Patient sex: M
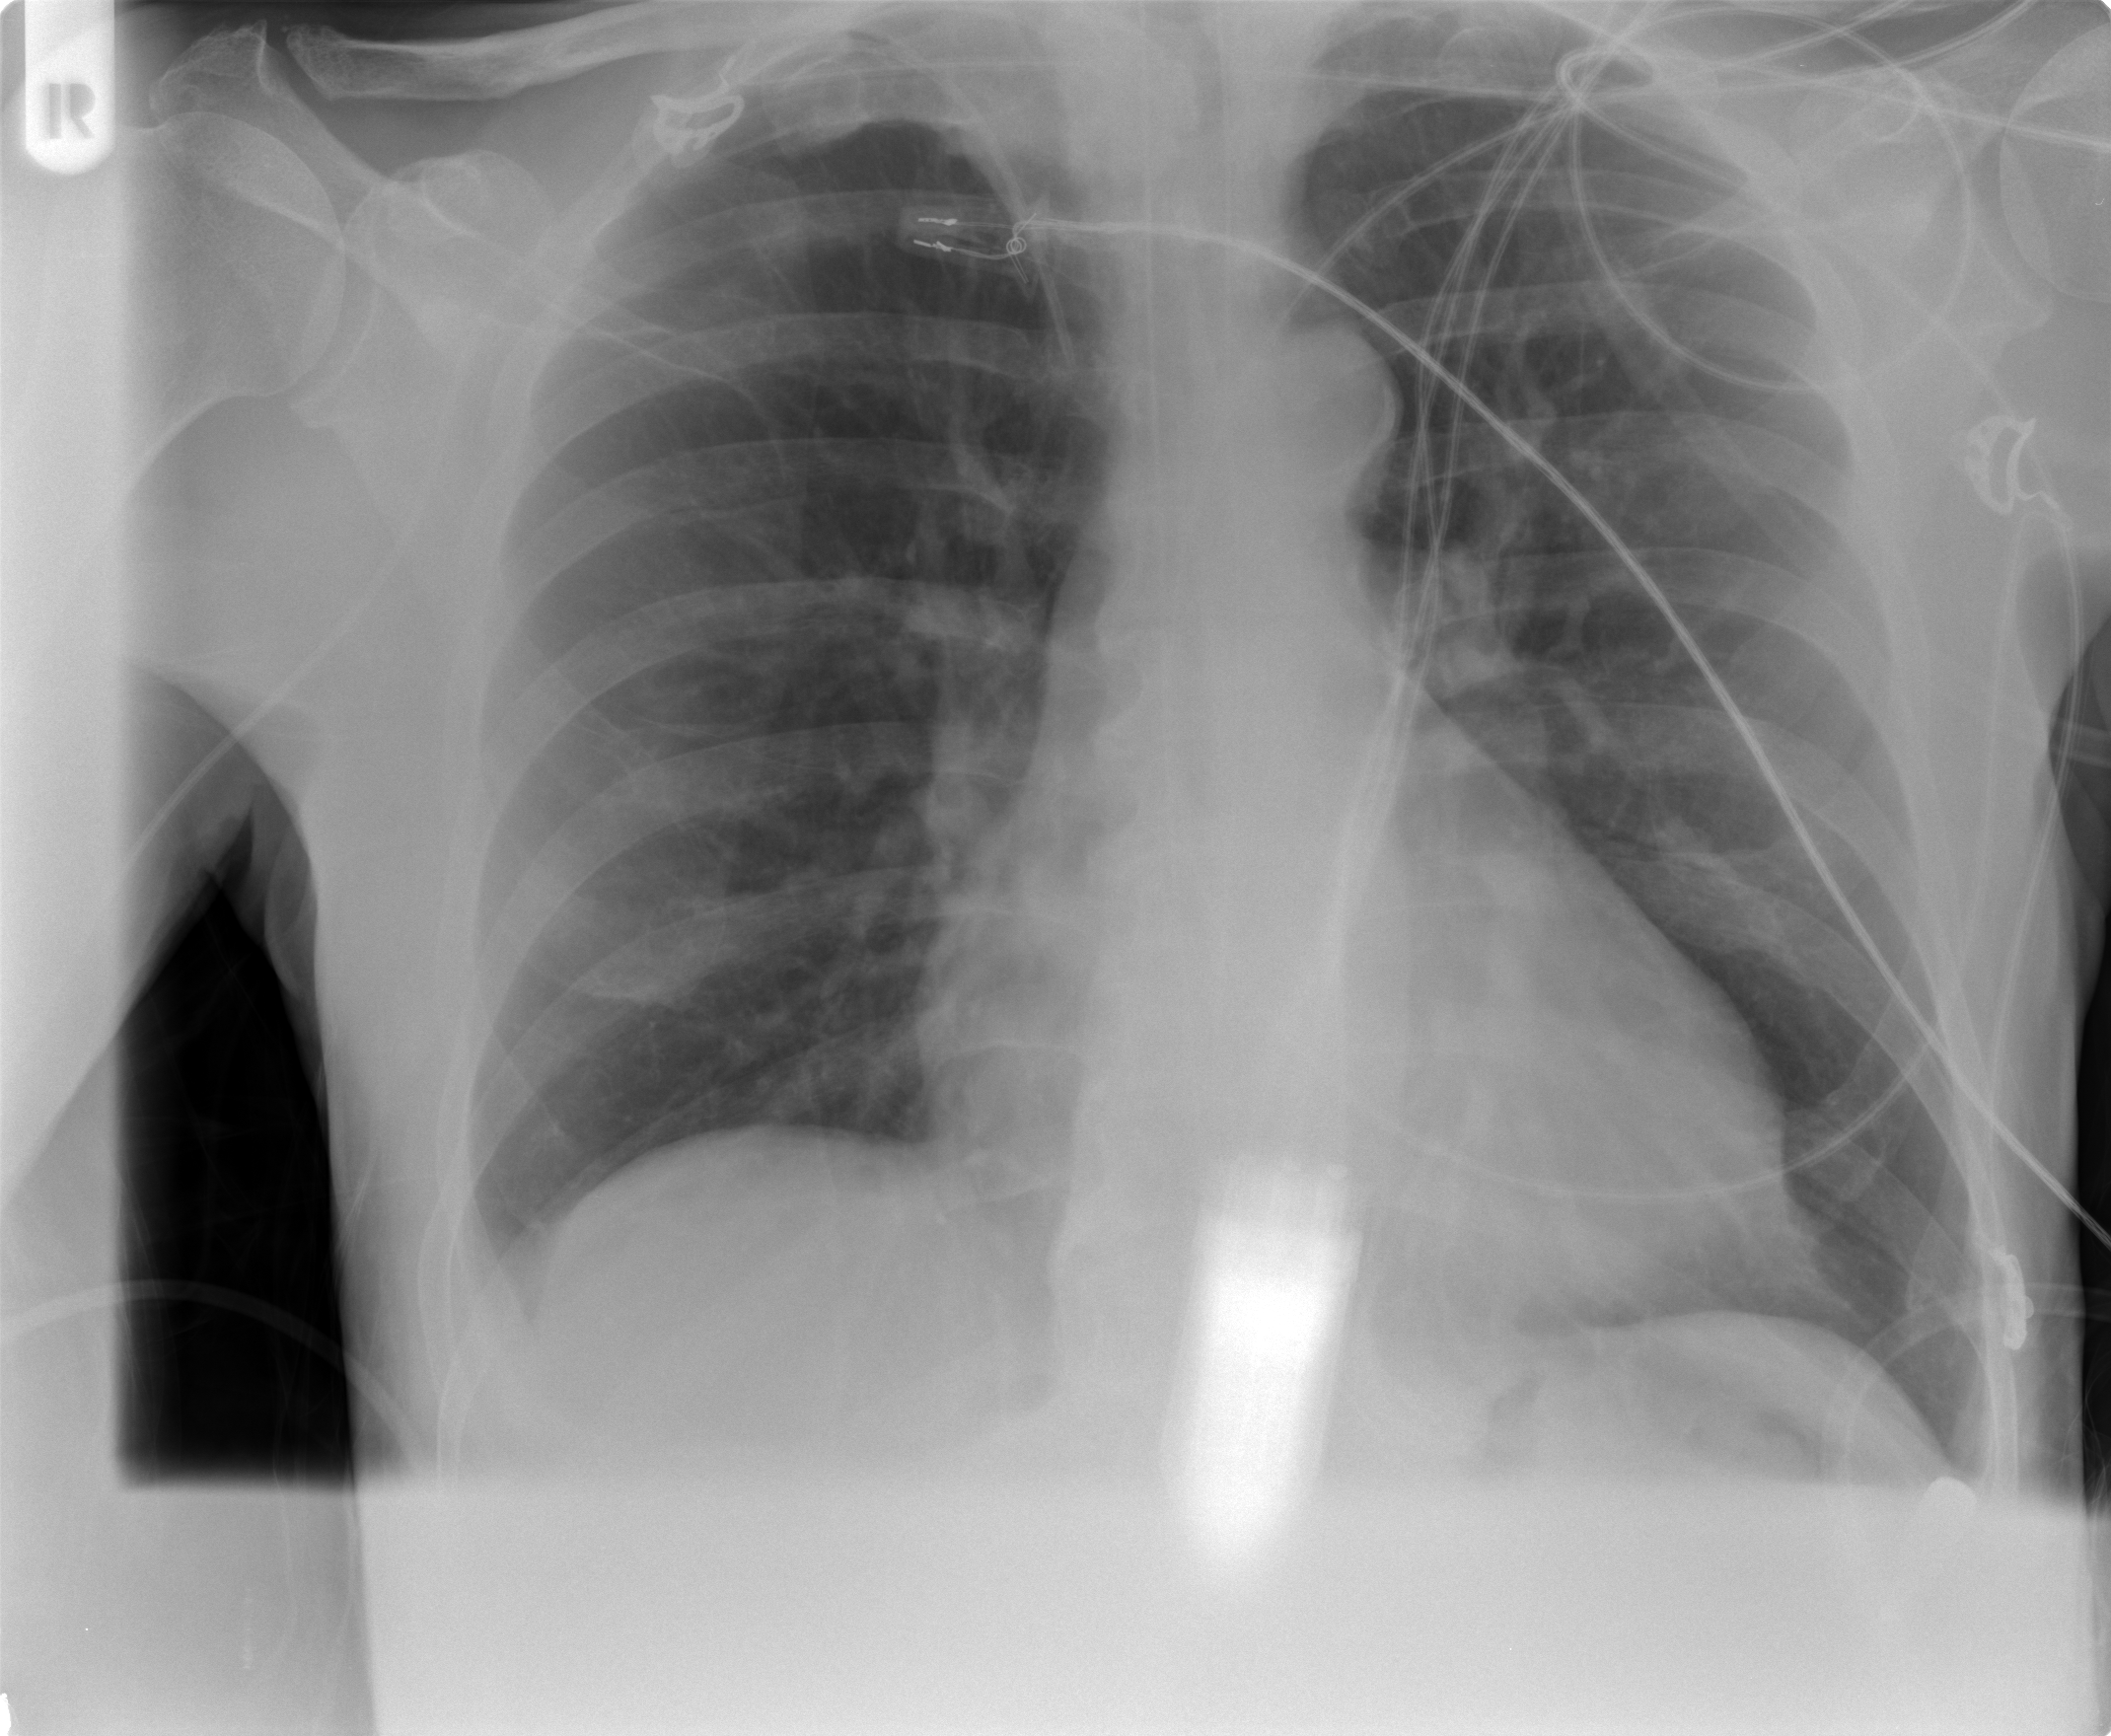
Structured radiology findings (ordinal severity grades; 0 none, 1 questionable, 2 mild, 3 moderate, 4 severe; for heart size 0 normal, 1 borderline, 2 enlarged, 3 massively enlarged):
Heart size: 1
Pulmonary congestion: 0
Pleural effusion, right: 2
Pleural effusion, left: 0
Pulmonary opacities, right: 0
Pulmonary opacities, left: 0
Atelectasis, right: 0
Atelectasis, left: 0